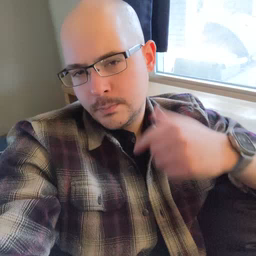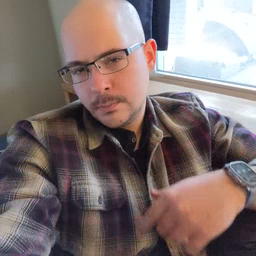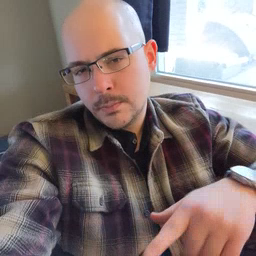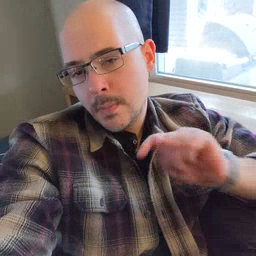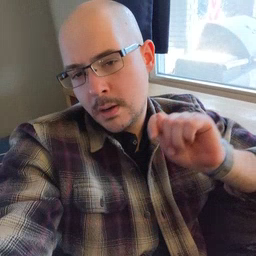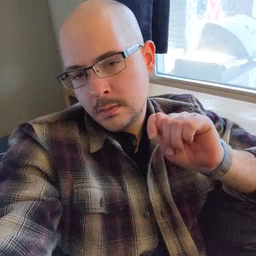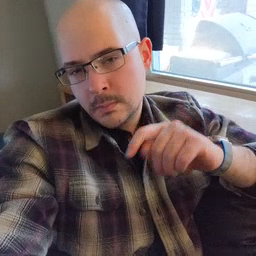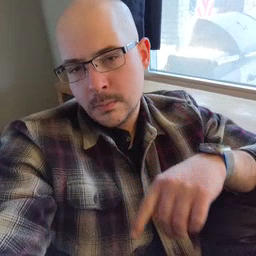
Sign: potty